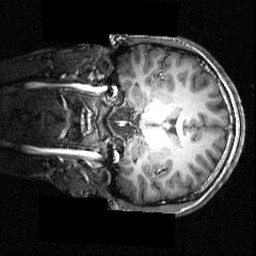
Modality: T1w
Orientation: coronal
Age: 19
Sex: male
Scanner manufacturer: siemens
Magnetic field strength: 3.951 T
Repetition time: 1.5 s
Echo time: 0.00335 s